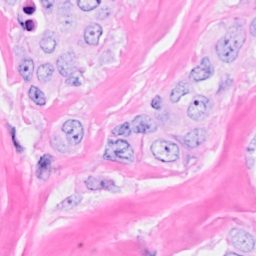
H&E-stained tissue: Breast